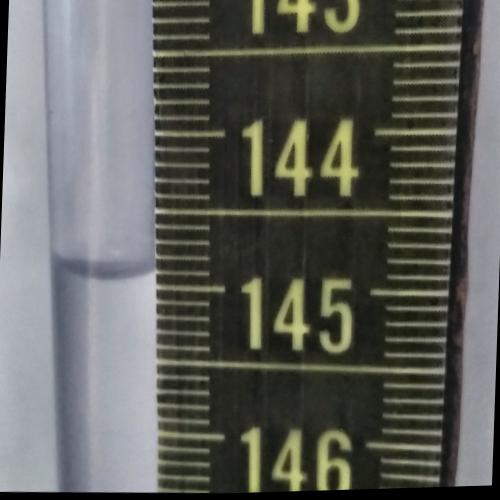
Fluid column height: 144.9 cm